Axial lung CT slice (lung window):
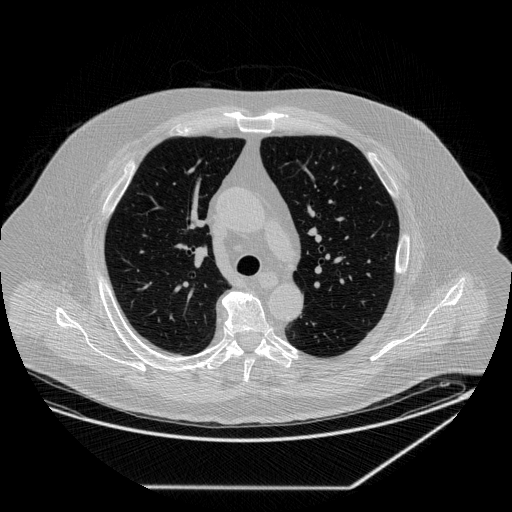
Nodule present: no